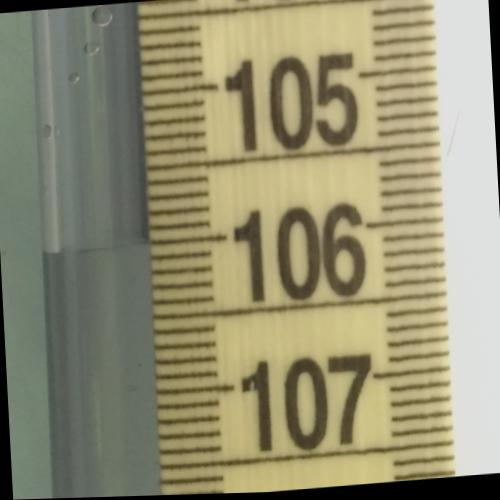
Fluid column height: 106.0 cm